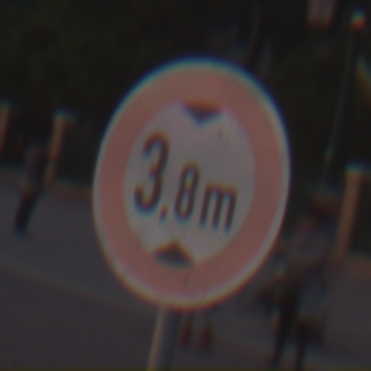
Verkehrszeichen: TatsaechlicheHoehe
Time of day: SunriseSunset
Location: Outdoor (Urban)
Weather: Clear
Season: NotSpecified
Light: Natural